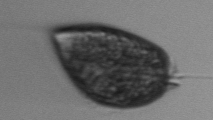
Label: Prorocentrum_micans